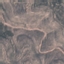
Land use / land cover class: HerbaceousVegetation